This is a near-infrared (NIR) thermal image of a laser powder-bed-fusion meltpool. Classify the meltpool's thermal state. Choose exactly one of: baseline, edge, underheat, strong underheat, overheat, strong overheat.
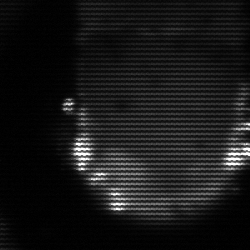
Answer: baseline